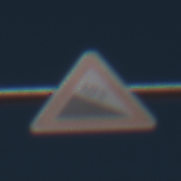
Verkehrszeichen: Gefaelle10
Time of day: Midday
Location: Outdoor (Nature)
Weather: PartlyCloudy
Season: Autumn
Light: Natural